Question:
Login.css
'''
body {
font-family: "Trebuchet MS", Tahoma, Arial, Geneva, sans-serif, Helvetica, sans-serif;
font-size: 13px;
background: url(../images/bg.png) 0 64px repeat-x;
margin: 0;
}
.wrapper {
xmargin: 0 auto;
}
#border-top.h_green {
background: url(../images/j_header_middle.png) repeat-x;
height: 84px;
xmargin: 0 auto;
}
#contentbox {
width: 755px;
margin: 0 auto;
xbackground: #efefef;
padding: 0px;
position: relative;
}
#header-top {
width: 960px;
margin: 0 auto;
xbackground: #efefef;
padding: 0px;
position: relative;
}
#menuheader {
position: relative;
}
#contentbox p {
padding: 0 0 10px 0;
}
#menubox {
background: #fff;
padding: 3px 10px;
border-left: 1px solid #cccecc;
border-right: 1px solid #cccecc;
height: 15px;
}
#user_name {
position: absolute;
right: 0px;
top: 0px;
xbackground: url(../../../images/icons/user.png) no-repeat scroll 0 2px
transparent;
padding-left: 20px;
font-family: "Trebuchet MS", Arial, Helvetica, sans-serif;
font-size: 11px;
font-weight: bold;
color: #666;
}
.loginwrapper {
width: 755px;
margin: 0 auto;
}
.btn{
background:url(../images/btn.jpg) repeat-x;
height:28px;
border:none;
color:#fff;
margin-top:20px;
}
.loginbox {
background: url(../images/login_shadow.png) no-repeat;
height: 310px;
padding: 40px;
}
.rightsection {
width: 85%;
float: right;
border-bottom: 1px solid #cccc;
}
.rightboxwrapper {
float: left;
width: 325px;
padding-right: 30px;
background: url(../images/loginleft.png) no-repeat center bottom;
height: 262px;
}
.rightboxwrapper .loginheader h2 {
color: #0588ab;
font-size: 16px;
font-family: trebuchet MS;
margin: 0;
text-align: left;
}
.loginform input {
width: 170px;
}
.loginform input#btnsubmit {
width: 80px !important;
border: none;
}
.loginform {
padding: 10px 0 0 45px;
line-height: 35px;
background: url(../images/lock.png) no-repeat right center;
width: 335px;
}
.loginform td {
color: #333333;
font-family: trebuchet MS;
font-size: 12px;
padding: 0;
margin: 0;
}
.copyright {
width: 100%;
text-align: right;
padding: 5px 0px;
font-size: 11px;;
color: #0588ab;
font-family: trebuchet MS;
}
.copyright p {
padding-right: 15px !important;
}
'''
index.jsp
'''
<%@ page language="java" contentType="text/html" pageEncoding="UTF-8"%>
<!DOCTYPE html PUBLIC "-//W3C//DTD HTML 4.01 Transitional//EN" "http://www.w3.org/TR/html4/loose.dtd">
<html>
<head>
<meta http-equiv="Content-Type" content="text/html; charset=UTF-8">
<META HTTP-EQUIV="Expires" CONTENT="-1">
<title>Login Page</title>
<link rel="stylesheet" type="text/css" href="css/login.css"/>
<script src="js/jquery.js" type="text/javascript"></script>
<script src="js/jquery.validate.js" type="text/javascript"></script>
<script src="js/jquery.metadata.js" type="text/javascript"></script>
<script type="text/javascript">
$(document).ready(function() {
$("#commentForm1").validate({meta: "validate"});
required: 'Enter this!'
});
</script>
<style type="text/css">
form { width: 500px; }
form label { width: 250px; }
form label.error,
form input.submit { color: red; font-size: 20px; }
</style>
</head>
<body>
<div class="wrapper">
<!--maindiv wrapper starts-->
<div id="border-top" class="h_green">
<!--header starts-->
<div id="header-top">
<div><img width="249" height="54" style="padding:15px 0 0 0px" src="images/companylogo.png"> </div>
</div>
</div>
<div id="contentbox">
<div style="background:none;border:none;" id="menubox">
<div id="menuheader">
<div id="message">
<p style="text-align:center; padding-top:10px;" class="message_text"> </p>
</div>
<div id="user_name">
</div>
</div>
</div>
<div class="loginbox">
<div style="width:100%!important;" class="rightsection">
<form name="loginform" action="loginServlet" method="post" id="commentForm1">
<div class="loginwrapper">
<div class="rightboxwrapper">
<table cellspacing="0" cellpadding="0" border="0" align="center" class="loginform">
<tbody><tr class="loginheader">
<th style="color:#0588ab; font-size:12px; font-family:Helvetica; text-transform:uppercase; height:35px;"> <h2>Login</h2></th>
</tr>
<tr>
<td style="color:#0588ab; font-size:12px; font-family:Helvetica; text-transform:uppercase; height:25px;">User ID </td></tr>
<tr>
<td style="color:#0588ab; font-size:12px; font-family:Helvetica; text-transform:uppercase; height:25px;"><input type="text" id="username" name="username" class="{validate:{required:true, messages:{required:'*'}}}"></td>
</tr>
<tr>
<td style="color:#0588ab; font-size:12px; font-family:Helvetica; text-transform:uppercase; height:25px;">Password</td></tr>
<tr>
<td style="color:#0588ab; font-size:12px; font-family:Helvetica; text-transform:uppercase; height:25px;"><input type="password" id="password" name="password" class="{validate:{required:true, messages:{required:'*'}}}"></td>
</tr>
<tr>
<td colspan="2">
<input value="Login" class="btn" style="width:60px;" type="submit"/>
<input value="Reset" class="btn" style="width:60px; margin-left:10px;" type="reset"/>
</td>
</tr>
</tbody></table>
</div>
<div class="imagewrapper">
<img width="323px" height="262px" src="images/loginimg.png">
</div>
</div> <div style="clear:both; color:fff"></div>
</form>
</div>
<div class="cleared"></div>
</div>
<div id="footerwrapper"><!--Div for the Footer -->
<div class="copyright">
<p>Copyright &copy; 2012 BitsCrafters HRM All rights reserved.</p>
</div><!--ended Footer Div-->
</div>
</div>
</div>
</body>
</html>
'''
What is wrong with this code? can anyone help me out of this? There is something wrong because when i run it through tomcat sometime its work but sometime it doesn't work some icon and image is not displayed. In browser i checked view source to check whether css path is correct or not it is correct.
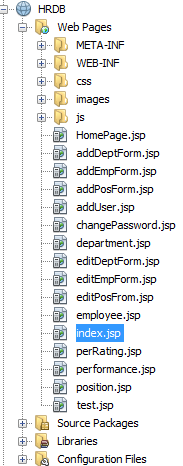
Answer: Ran into the same, just correct the href path:
'''
<link rel="stylesheet" type="text/css" href="./css/login.css"/>
'''